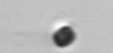
Label: nanoplankton_mix